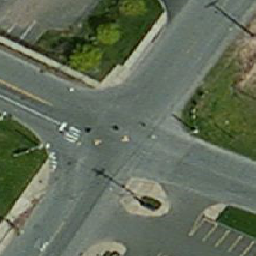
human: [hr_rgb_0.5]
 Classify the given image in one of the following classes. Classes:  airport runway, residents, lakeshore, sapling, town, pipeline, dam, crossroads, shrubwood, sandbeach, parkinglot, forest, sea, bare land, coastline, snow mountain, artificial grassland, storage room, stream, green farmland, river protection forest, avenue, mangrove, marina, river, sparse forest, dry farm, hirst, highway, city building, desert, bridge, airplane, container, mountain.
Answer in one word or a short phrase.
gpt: crossroads